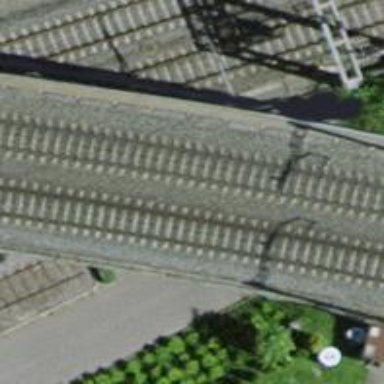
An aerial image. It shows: Bridge over electrified railway with contact line.